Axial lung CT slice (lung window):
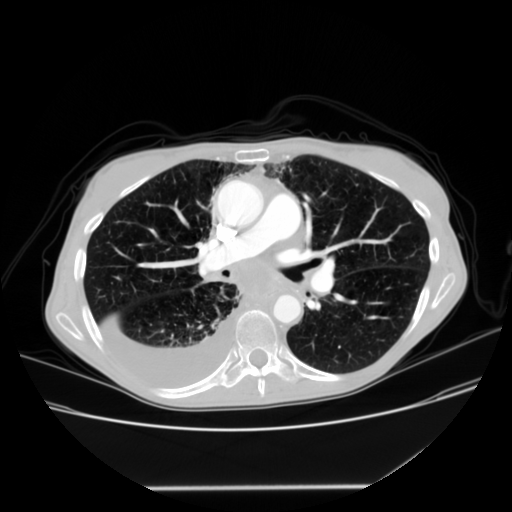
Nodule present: no